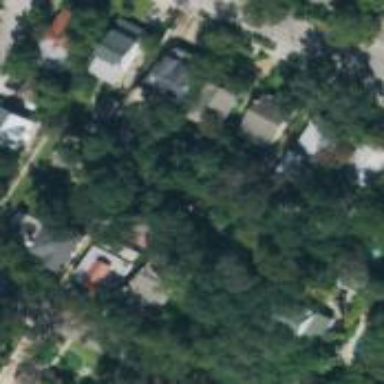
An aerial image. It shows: Neighborhood.